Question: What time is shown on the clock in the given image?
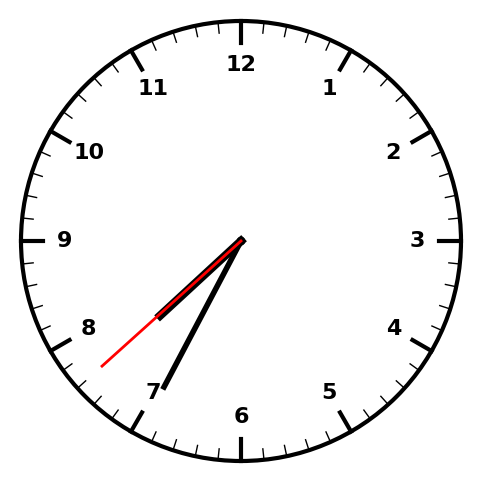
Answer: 07:34:38